Question: I don't know how this happened, but my UICollectionViewCell somehow moved down from the top, and I can't pull it back up. Also, the Y position in the interface builder is locked at 64, see screenshot.

Any help would be awesome. Than you!
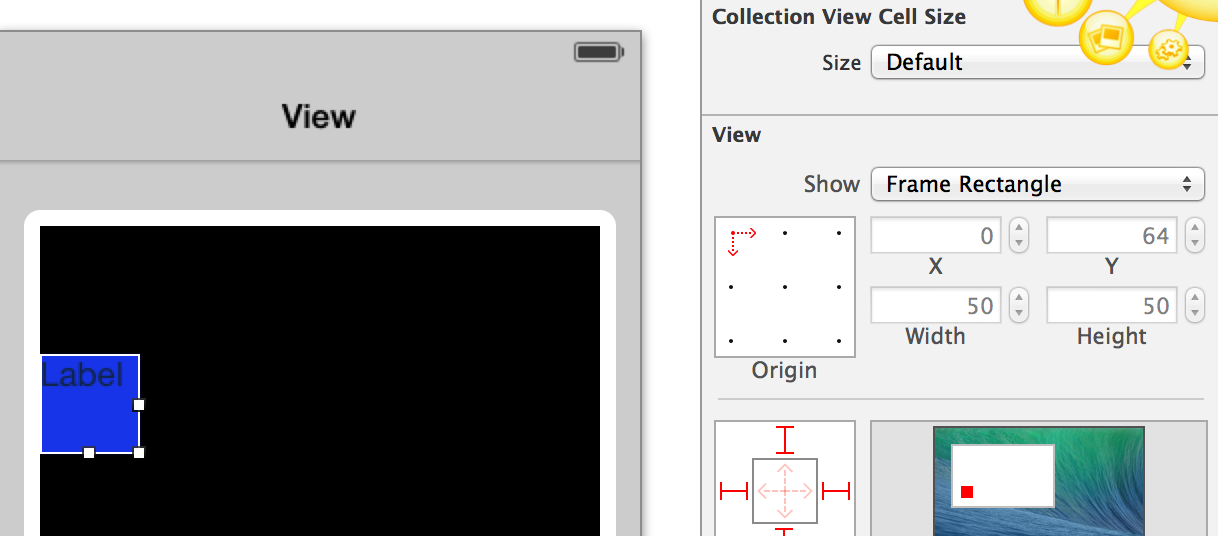
Answer: In your ViewController, under the attributes inspector, uncheck the "Adjust Scroll View Insets" box.

This is also answered in depth here: <URL>